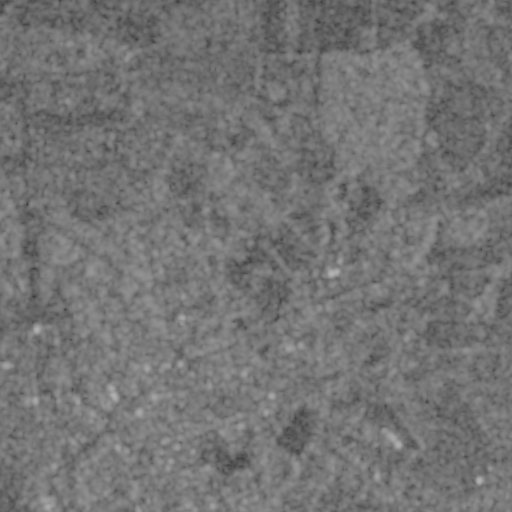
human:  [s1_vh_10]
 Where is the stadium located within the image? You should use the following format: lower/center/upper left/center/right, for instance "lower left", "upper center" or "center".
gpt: The stadium is located in the lower center of the image.
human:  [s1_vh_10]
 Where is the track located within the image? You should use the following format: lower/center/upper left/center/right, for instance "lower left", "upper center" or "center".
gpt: The track is located in the lower center of the image.
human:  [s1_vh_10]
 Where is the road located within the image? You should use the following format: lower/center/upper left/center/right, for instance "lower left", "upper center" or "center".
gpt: There is no road in the image.

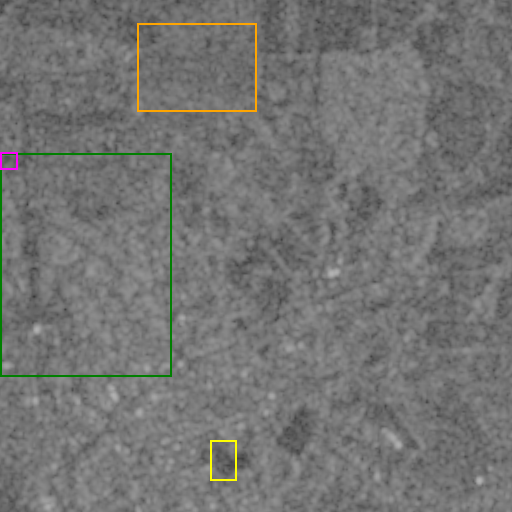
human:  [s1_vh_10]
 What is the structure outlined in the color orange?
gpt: The structure outlined in orange is a crop field.
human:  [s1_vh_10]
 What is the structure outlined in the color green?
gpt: The structure outlined in green is a park.
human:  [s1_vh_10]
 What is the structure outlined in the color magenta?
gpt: The structure outlined in magenta is a parking lot.
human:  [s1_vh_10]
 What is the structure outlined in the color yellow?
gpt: The structure outlined in yellow is a stadium.
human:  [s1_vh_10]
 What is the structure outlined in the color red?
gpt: There is no red outline.